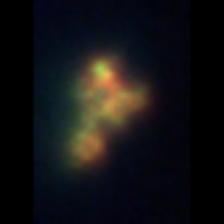
Taxon: Unknown_detritus
Group: Unknown